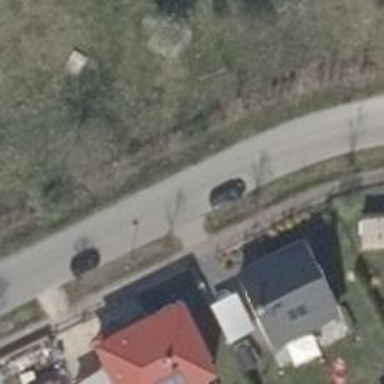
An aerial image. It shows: Residential road with asphalt surface and no sidewalks.